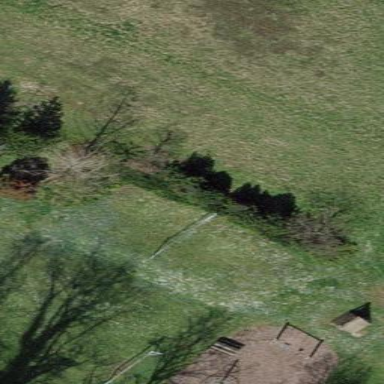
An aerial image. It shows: Hedge barrier.